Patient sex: M
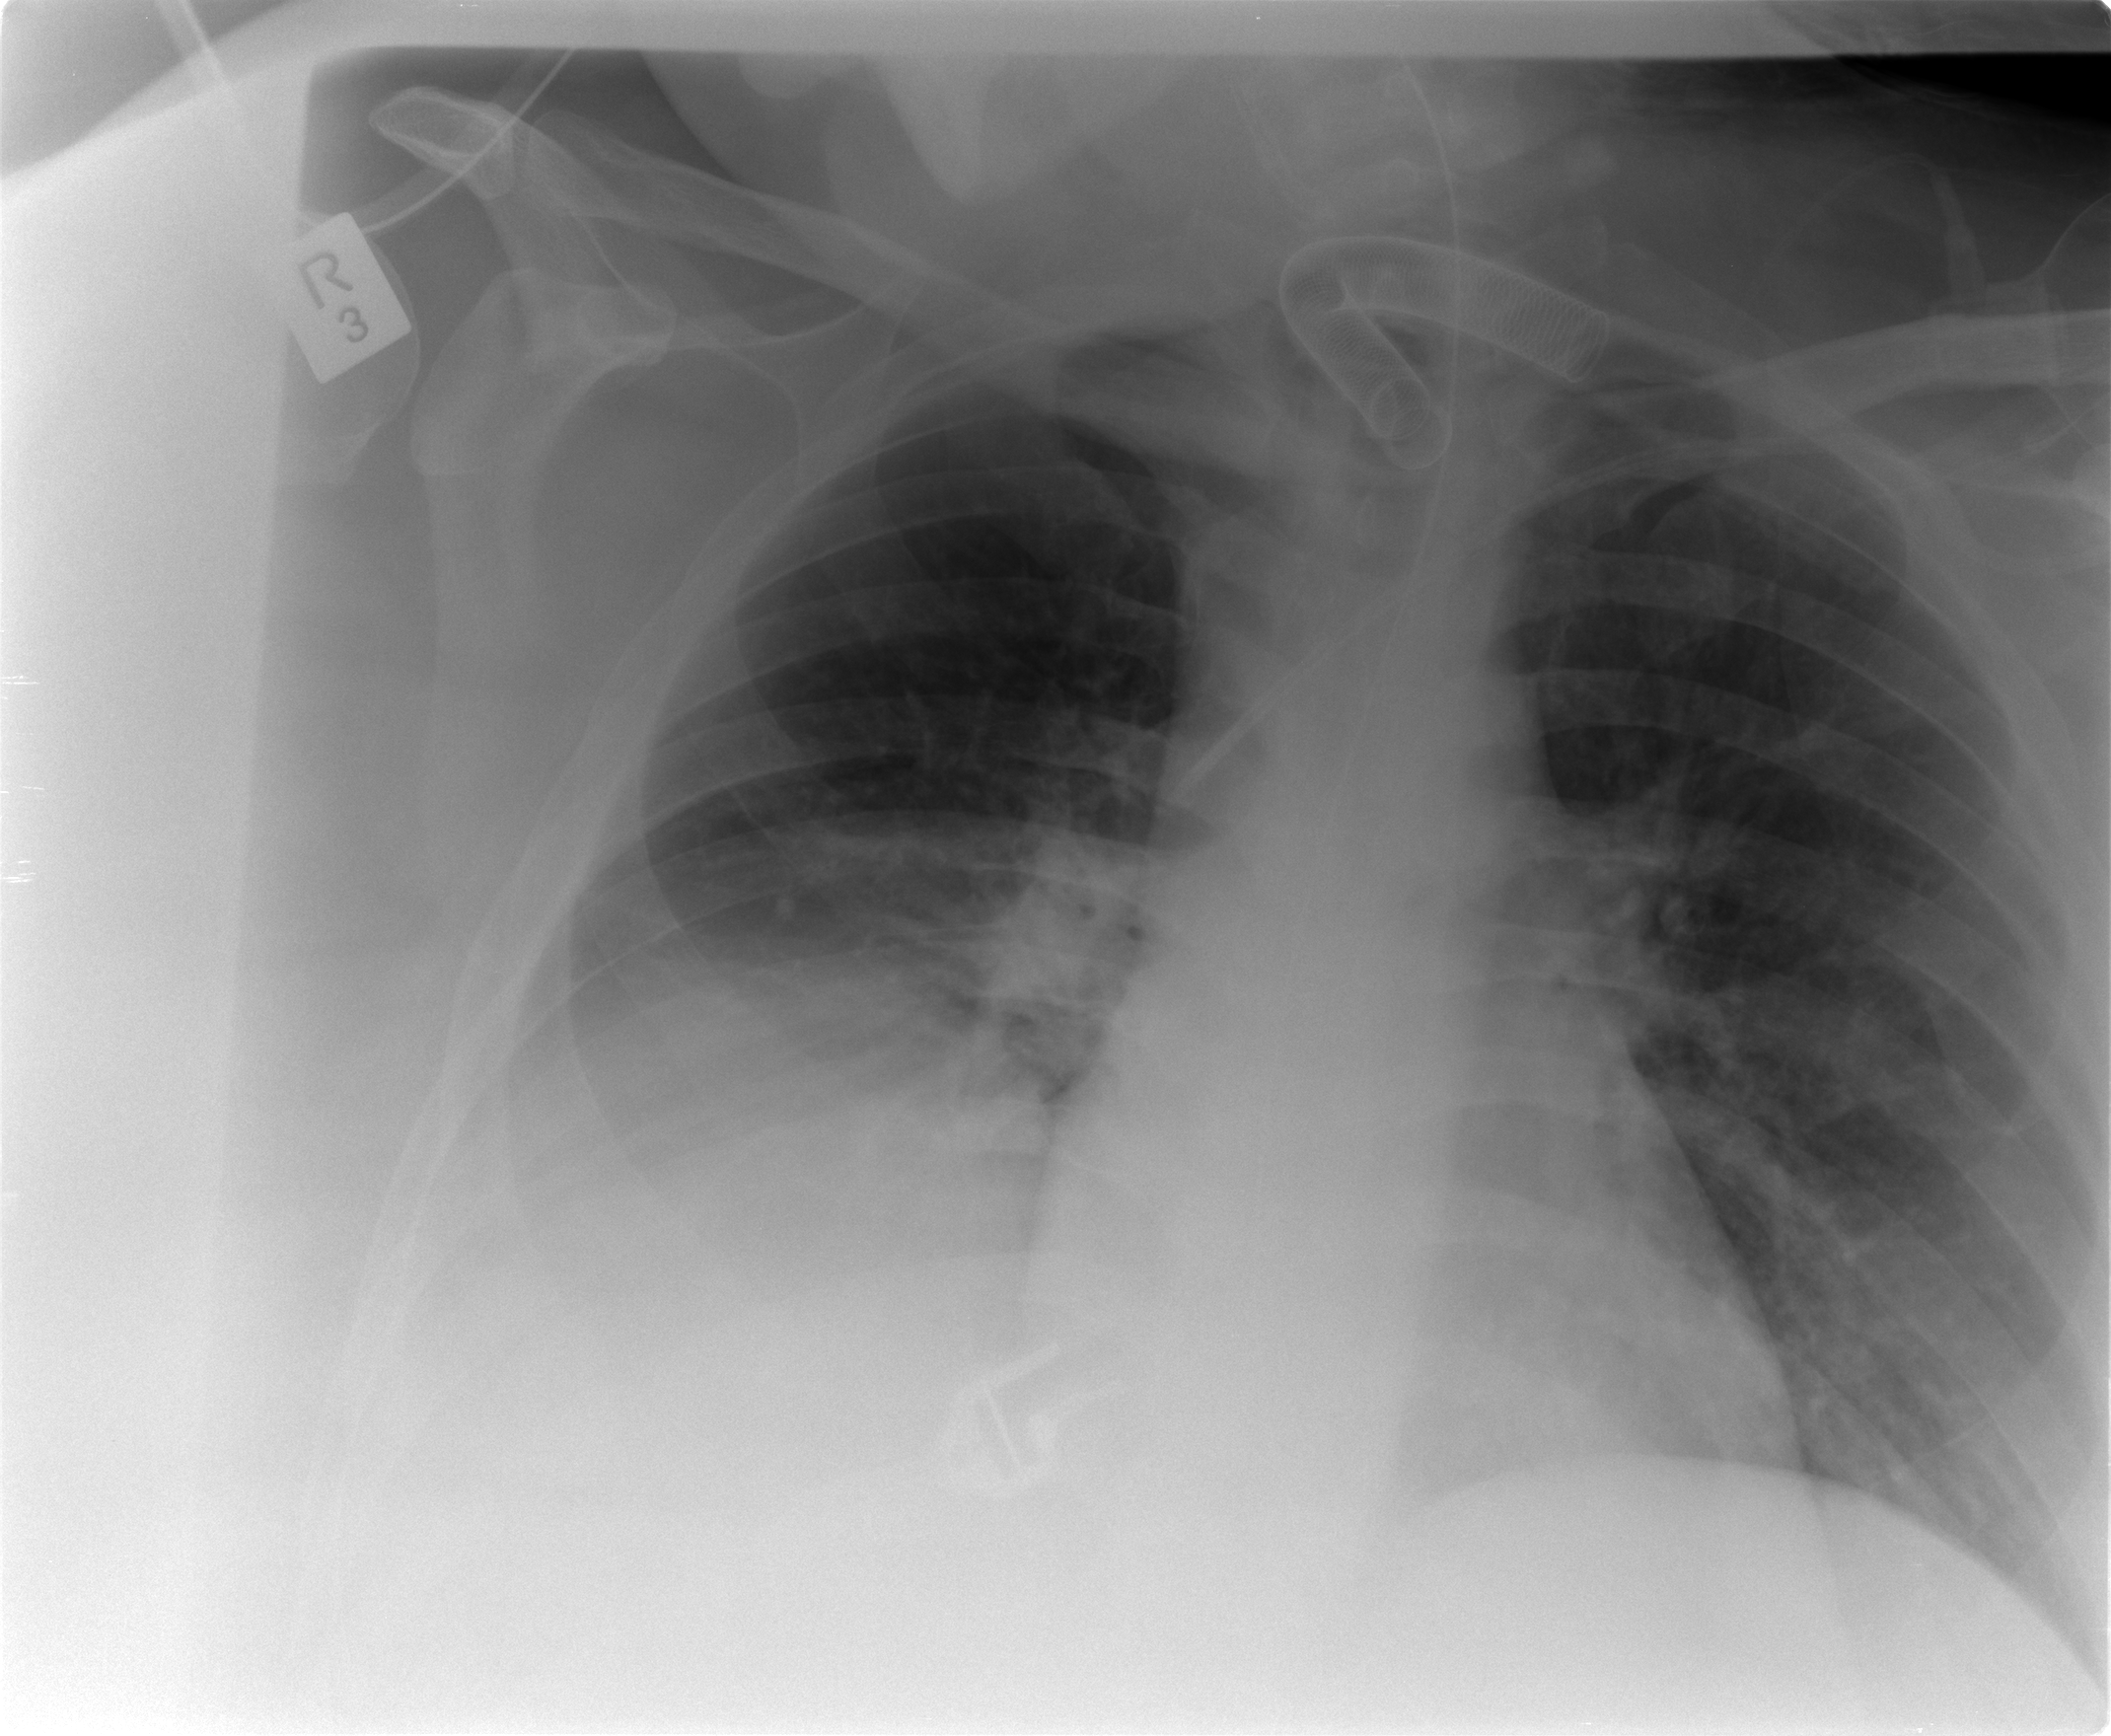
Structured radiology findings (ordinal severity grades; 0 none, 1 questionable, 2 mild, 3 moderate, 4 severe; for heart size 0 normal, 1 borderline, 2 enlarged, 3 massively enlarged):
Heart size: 1
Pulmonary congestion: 1
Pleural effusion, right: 2
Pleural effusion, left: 0
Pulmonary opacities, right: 2
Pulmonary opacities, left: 0
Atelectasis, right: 3
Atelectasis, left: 0